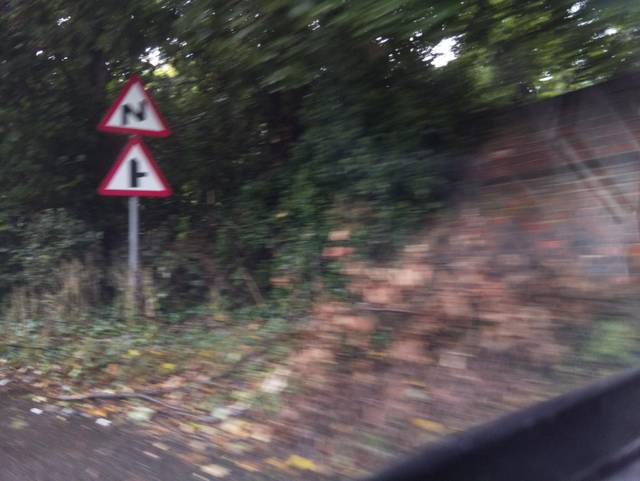
Region: United Kingdom
Coordinates: 51.532, -0.5867